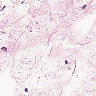
Metastatic tissue present: no